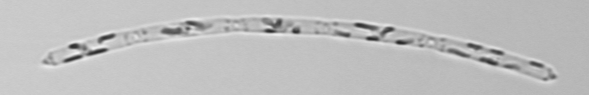
Label: Cerataulina_pelagica